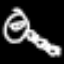
Label: hourglass